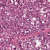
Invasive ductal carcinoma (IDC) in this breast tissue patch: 1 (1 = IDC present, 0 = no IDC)